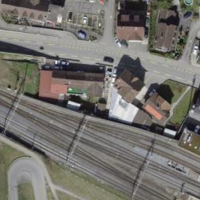
EUNIS habitat code: 57
Species observed at this site:
Clematis vitalba